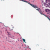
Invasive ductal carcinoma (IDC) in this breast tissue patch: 0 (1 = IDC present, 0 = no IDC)